Question: Have you got another idea to get this list of data?
I would like to show all my code because I think this can be much more easier for you. In this code you can see how I connect with role file.
'''
using System;
using System.Data;
using System.Configuration;
using System.Web;
using System.Web.Security;
using System.Web.UI;
using System.Web.UI.WebControls;
using System.Web.UI.WebControls.WebParts;
using System.Web.UI.HtmlControls;
using Microsoft.Interop.Security.AzRoles;
using System.Runtime.InteropServices;
using System.Security.Principal;
using System.Collections.Generic;
namespace Authman
{
public partial class WebForm1 : System.Web.UI.Page
{
protected void Page_Load(object sender, EventArgs e)
{
// See the following table for other sample connection strings.
string connectionString = @"msxml://c:\plik.xml";
AzAuthorizationStoreClass azStore = new AzAuthorizationStoreClass();
azStore.Initialize(0, connectionString, null);
IAzApplication2 azApplication = azStore.OpenApplication2("SatheeshApp", null);
IAzClientContext3 clientContext = (IAzClientContext3)azApplication.InitializeClientContextFromToken((ulong)WindowsIdentity.GetCurrent().Token, null);
// Use the default application scope.
string[] roles = (string[])clientContext.GetRoles("");
foreach (string role in roles)
{
Span3.InnerHtml += role.ToString() + "</br>";
}
}
}
}
'''

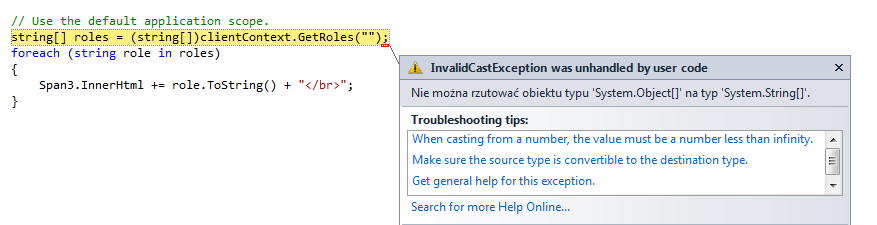
Answer: You can just cast to the object[] the error indicates it to be instead;
'''
object[] roles = (object[])clientContext.GetRoles("");
foreach(object role in roles)
{
Span3.InnerHtml += role.ToString() + "</br>";
}
'''